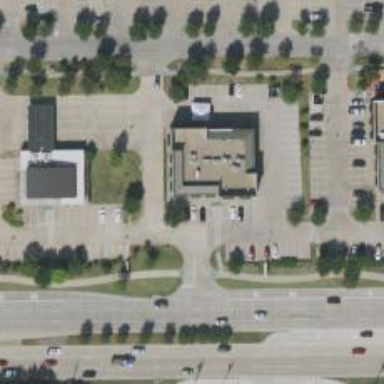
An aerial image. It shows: Healthcare clinic.